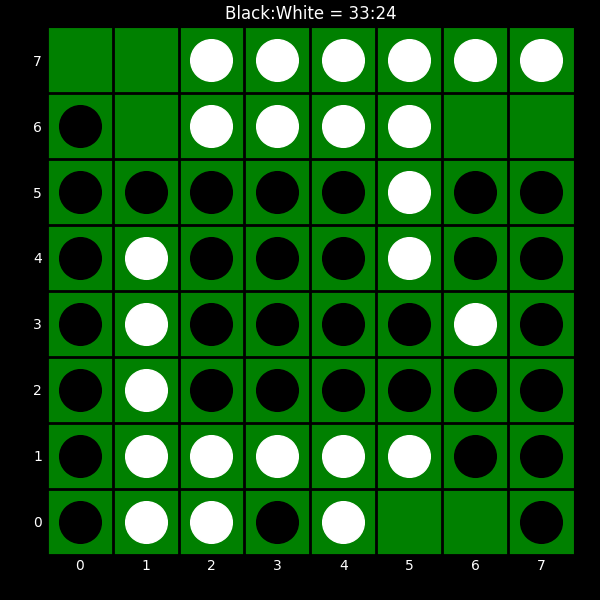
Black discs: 33
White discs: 24